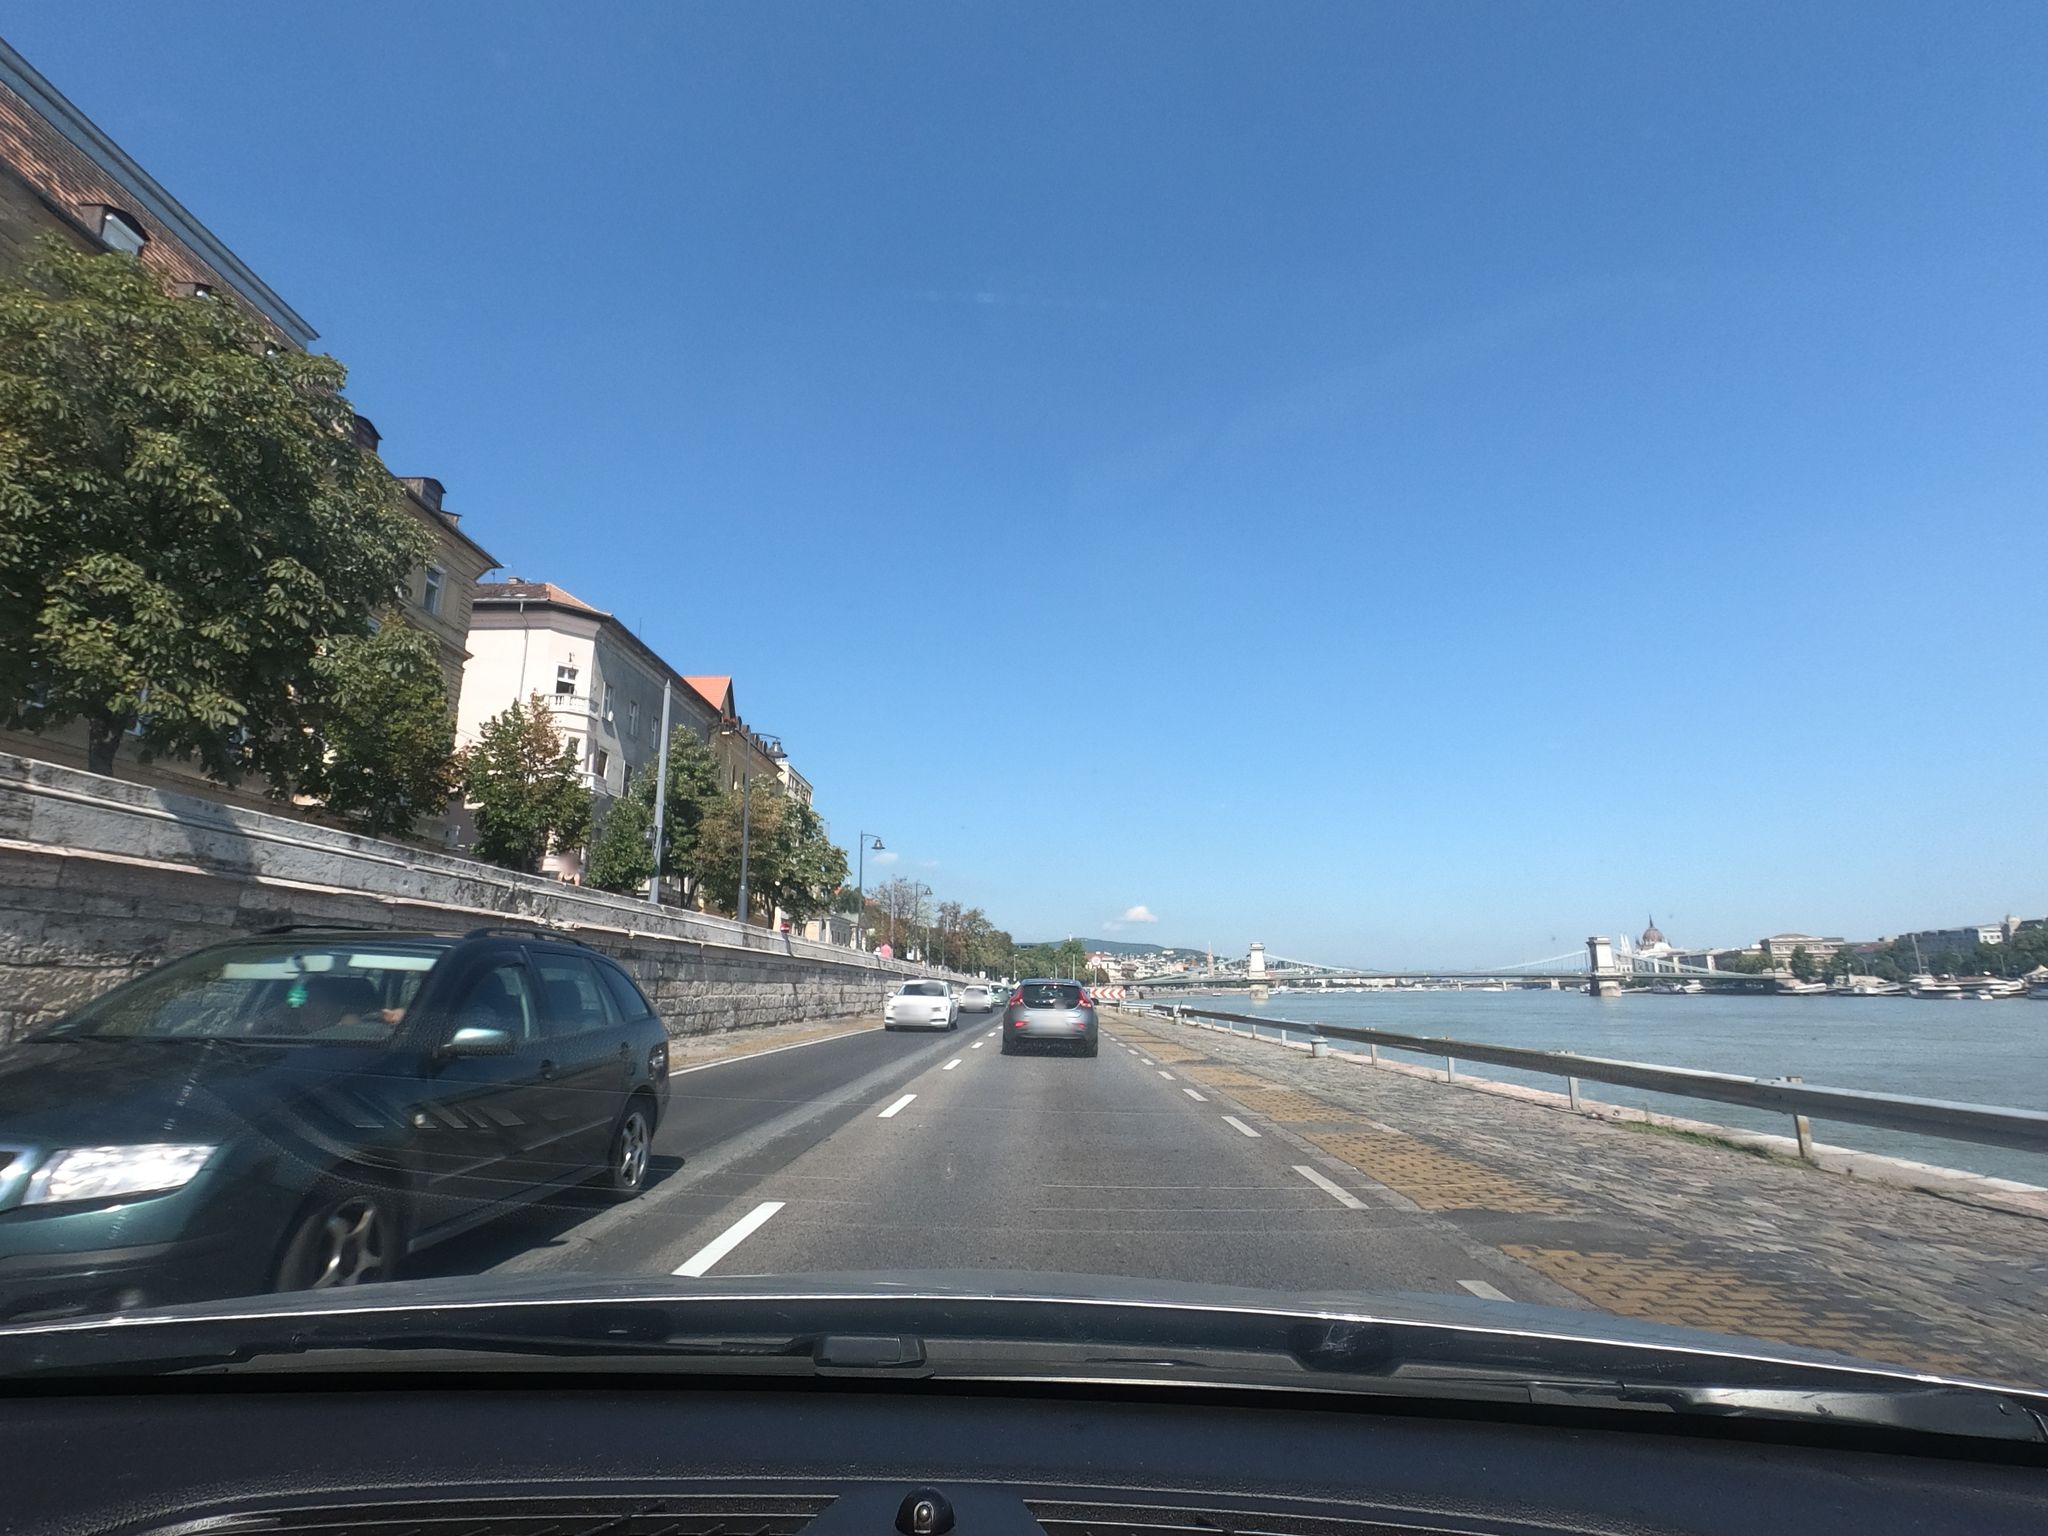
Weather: clear
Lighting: day
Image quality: good
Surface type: driving surface
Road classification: secondary
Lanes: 2
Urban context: urban centre
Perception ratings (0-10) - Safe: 2.77, Lively: 7.17, Beautiful: 8.03, Boring: 2.54, Depressing: 1.98, Wealthy: 4.94